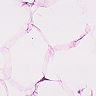
Metastatic tissue present: no